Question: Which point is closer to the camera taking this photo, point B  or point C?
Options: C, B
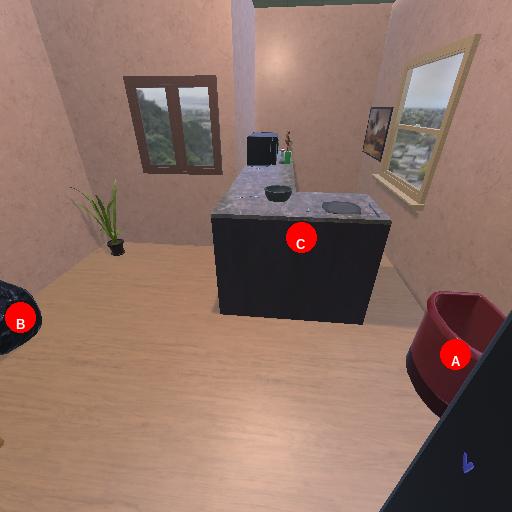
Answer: C